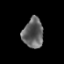
Tissue: prostate
Cell type: Epithelial cells
Senescence score: 0.3592
Nuclear area (px): 600
Mean DAPI intensity: 99.117